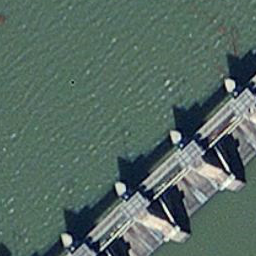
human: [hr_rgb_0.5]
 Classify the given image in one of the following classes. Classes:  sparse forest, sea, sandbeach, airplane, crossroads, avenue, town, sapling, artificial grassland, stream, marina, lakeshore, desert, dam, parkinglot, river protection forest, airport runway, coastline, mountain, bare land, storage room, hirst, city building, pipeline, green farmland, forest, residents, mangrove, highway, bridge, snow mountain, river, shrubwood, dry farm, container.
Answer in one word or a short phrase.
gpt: dam